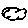
Label: cloud